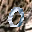
Label: 0